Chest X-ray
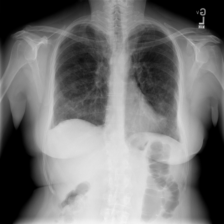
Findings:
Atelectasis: negative
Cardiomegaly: negative
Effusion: negative
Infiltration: negative
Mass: negative
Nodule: negative
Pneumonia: negative
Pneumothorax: positive
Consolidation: negative
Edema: negative
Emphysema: negative
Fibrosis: negative
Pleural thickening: negative
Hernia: negative